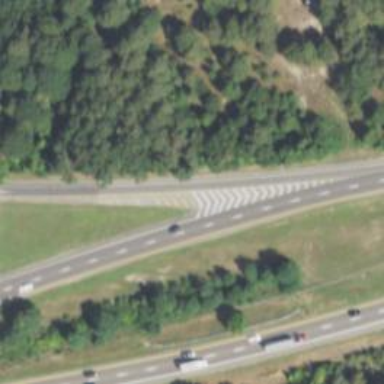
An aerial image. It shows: Trunk link road with asphalt surface.